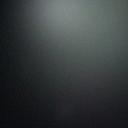
Screen state: off